Aerial crown-view tile of a tropical tree (Barro Colorado Island, Panama), acquired 20240813:
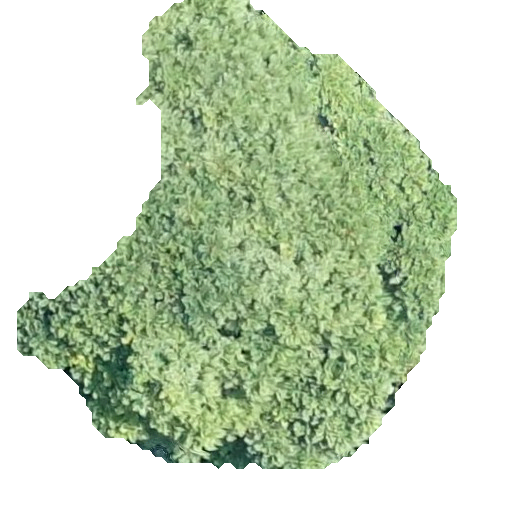
Species: Jacaranda copaia
GBIF accepted scientific name: Jacaranda copaia
Crown area: 197.613 m²